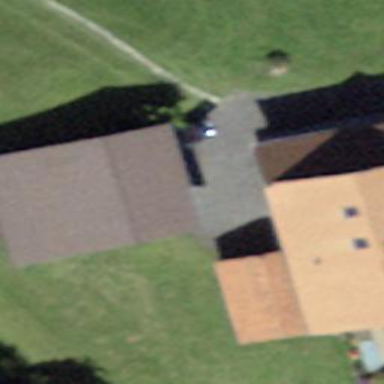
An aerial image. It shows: Barn.